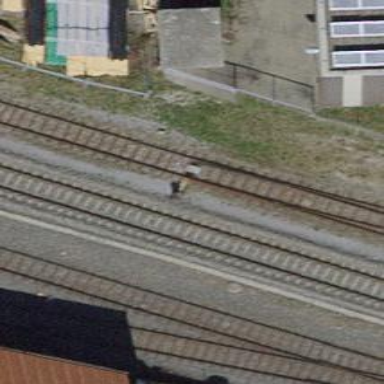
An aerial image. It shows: Single track railway in yard.